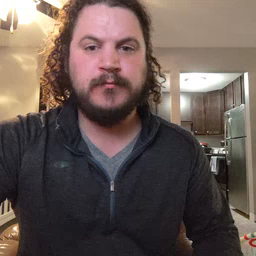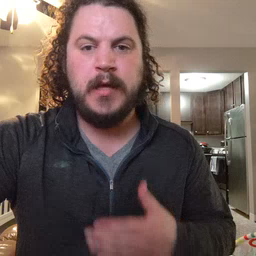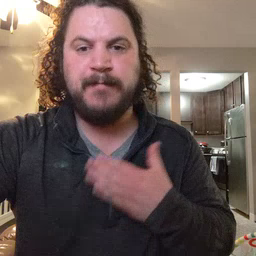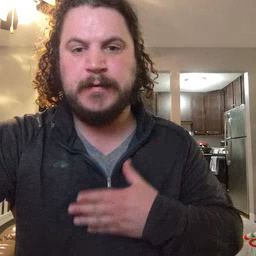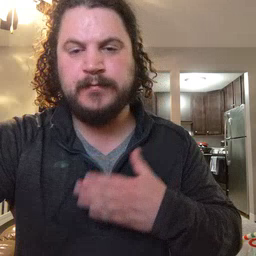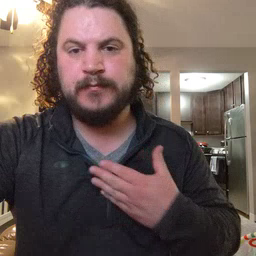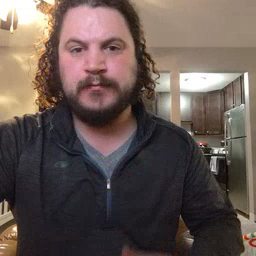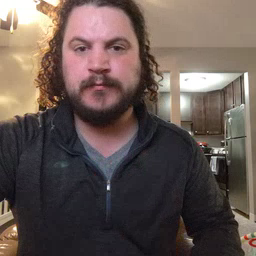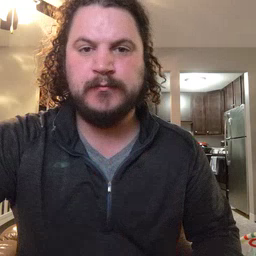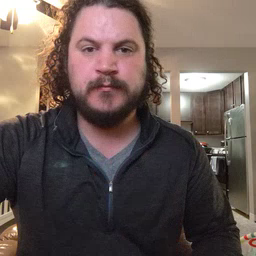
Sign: happy